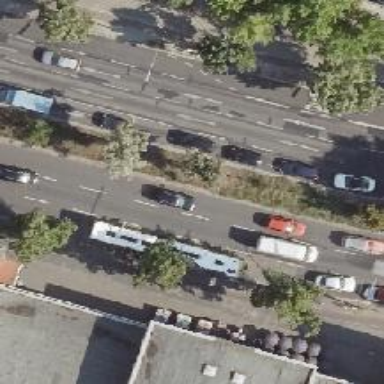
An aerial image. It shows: Primary highway with asphalt surface. There is cycle track on the right side.